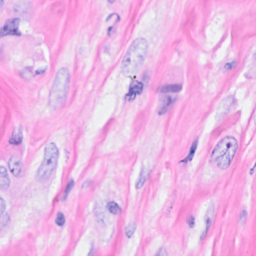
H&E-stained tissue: Breast